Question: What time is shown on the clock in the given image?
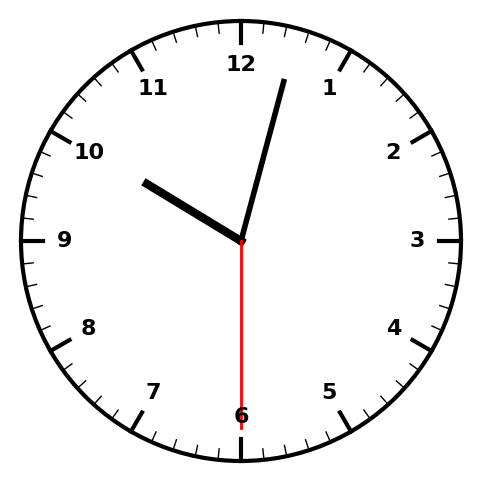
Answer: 10:02:30